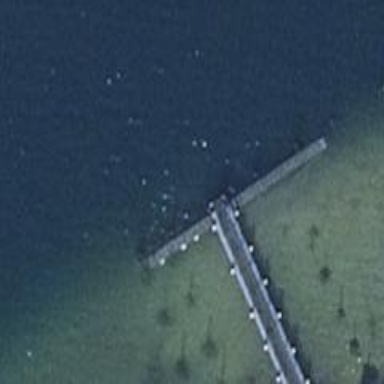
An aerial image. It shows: Man-made pier.